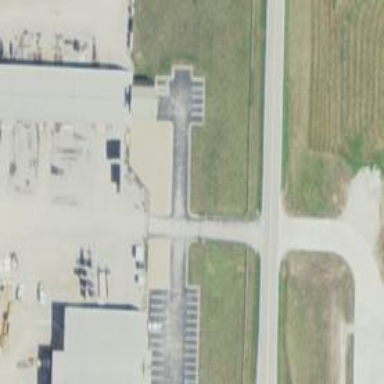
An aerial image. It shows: Asphalt driveway designated as service road.